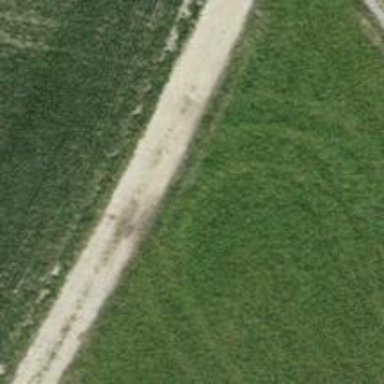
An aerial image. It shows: Pebblestone track with grade2 quality.